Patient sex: F
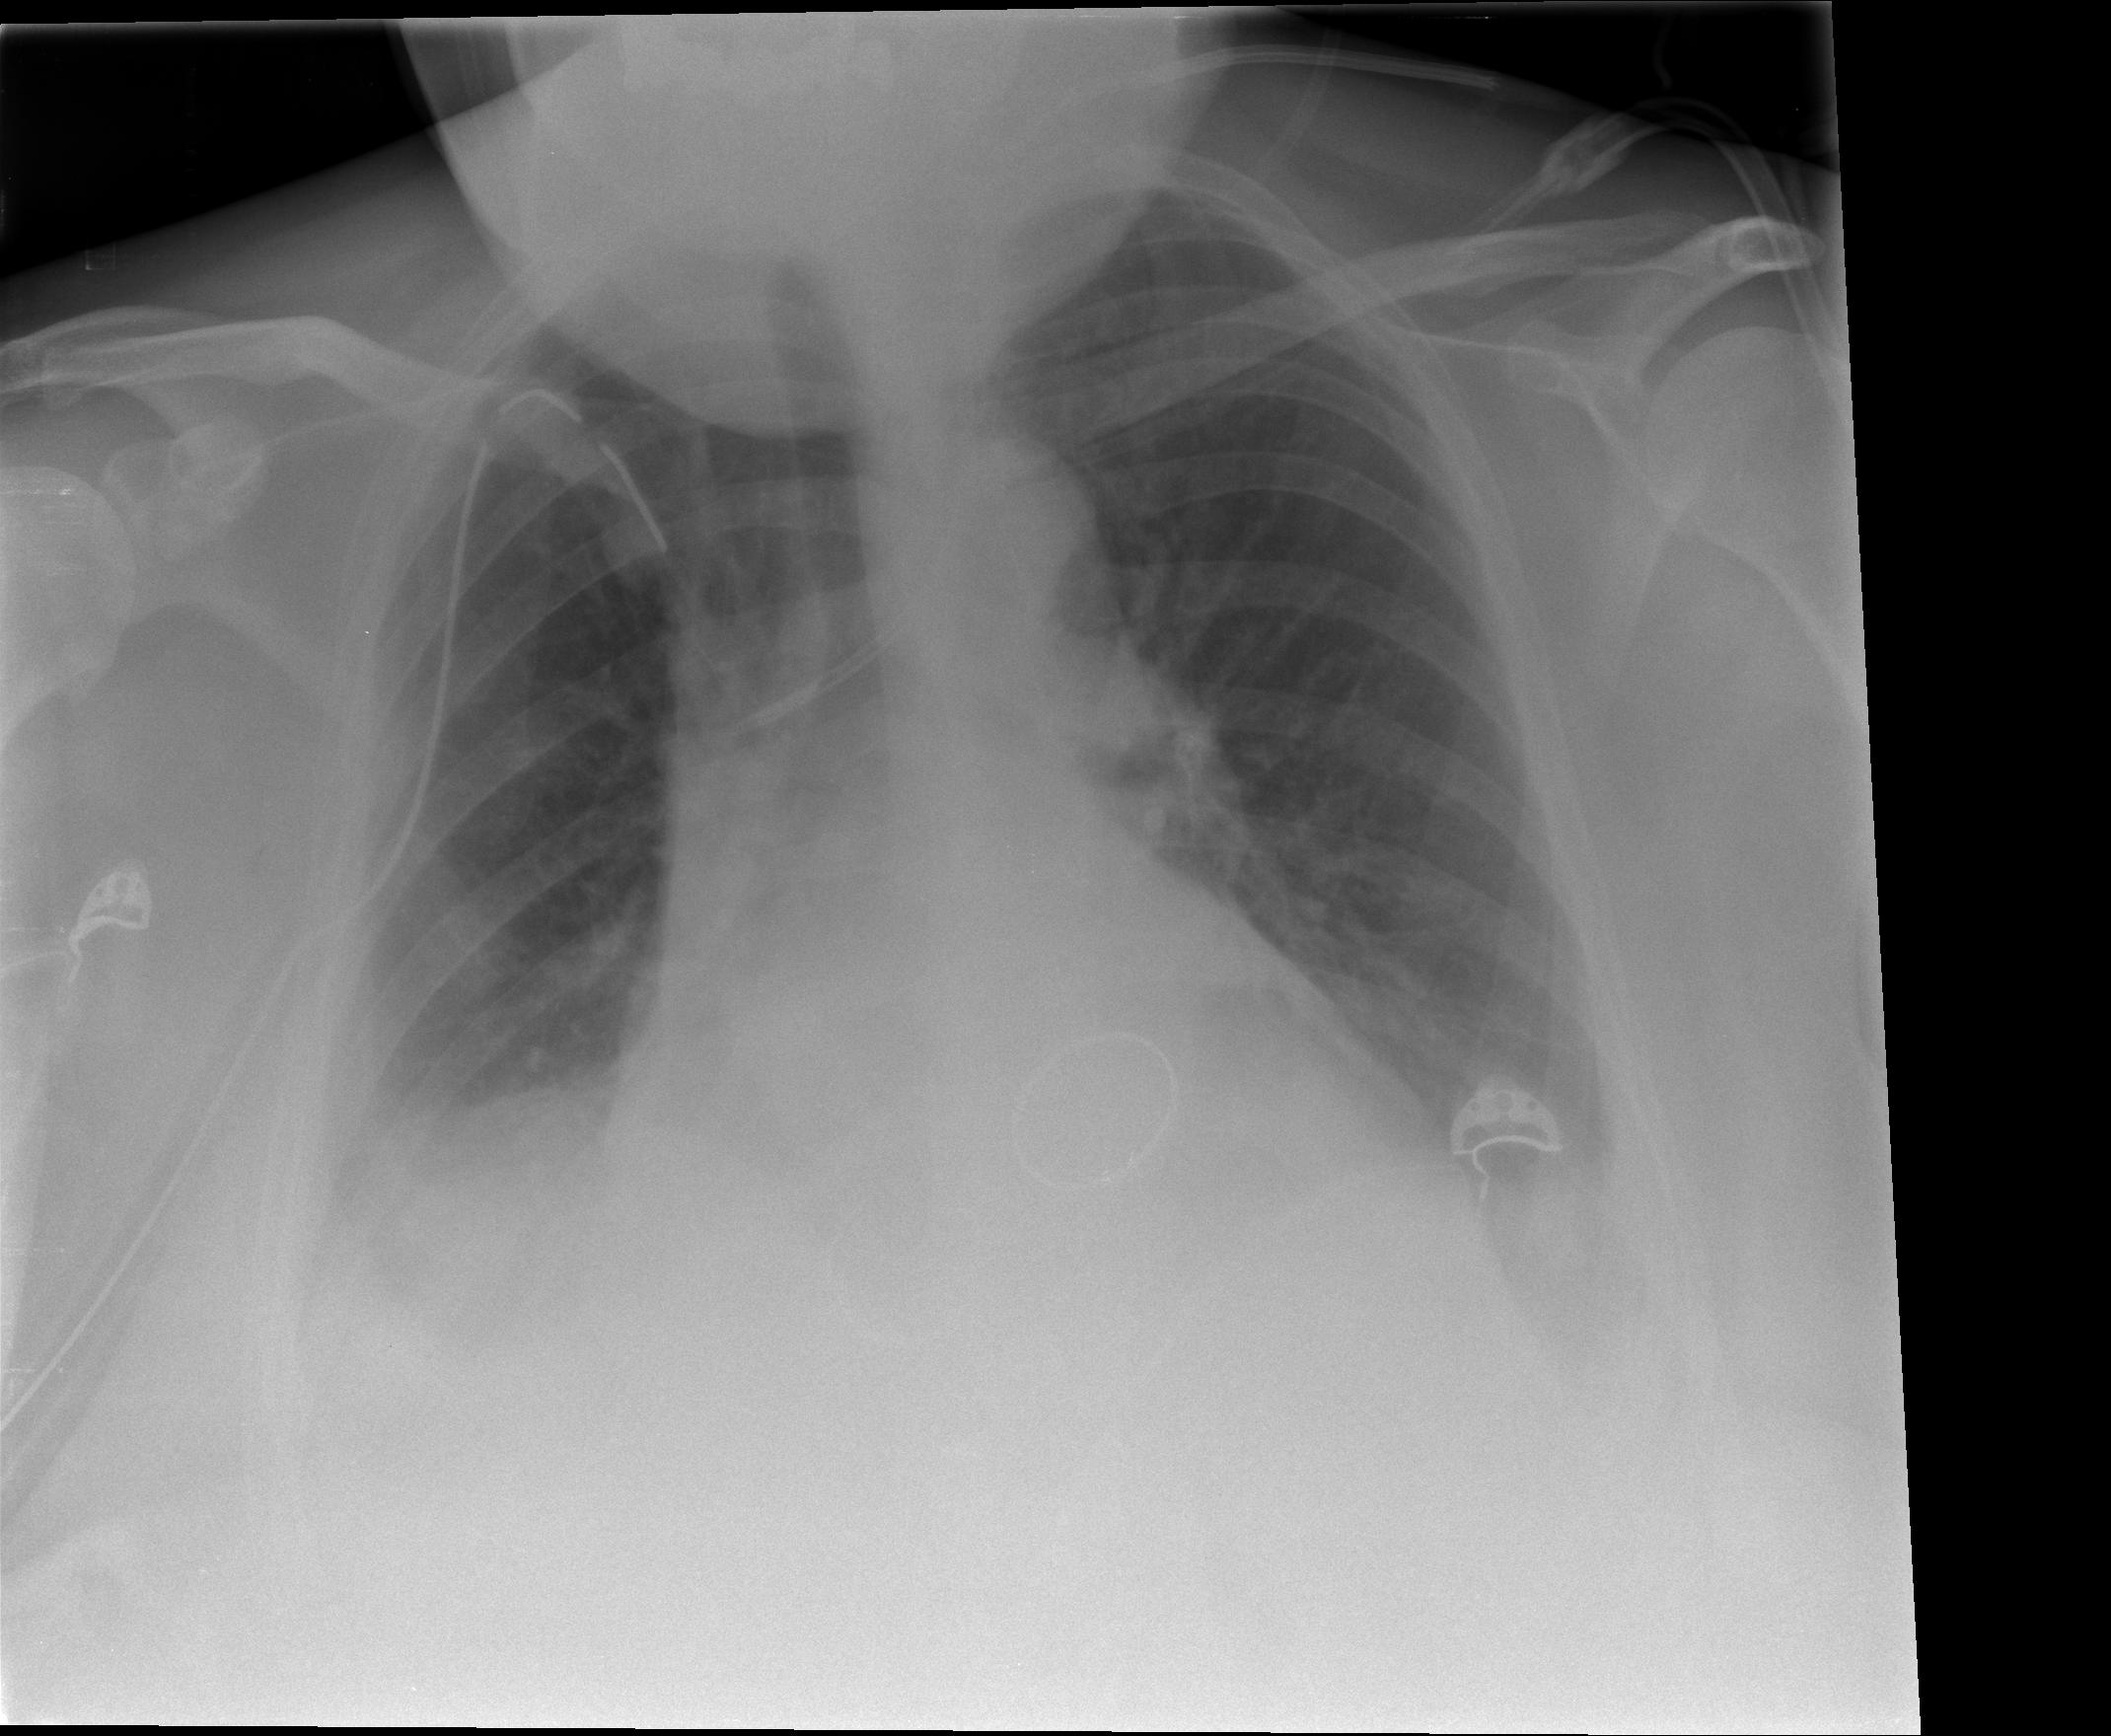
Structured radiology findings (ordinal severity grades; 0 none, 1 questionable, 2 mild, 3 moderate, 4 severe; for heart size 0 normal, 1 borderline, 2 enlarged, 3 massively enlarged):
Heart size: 2
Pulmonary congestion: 0
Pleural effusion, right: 1
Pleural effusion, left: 1
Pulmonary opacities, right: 0
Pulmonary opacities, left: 0
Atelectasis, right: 0
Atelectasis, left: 0